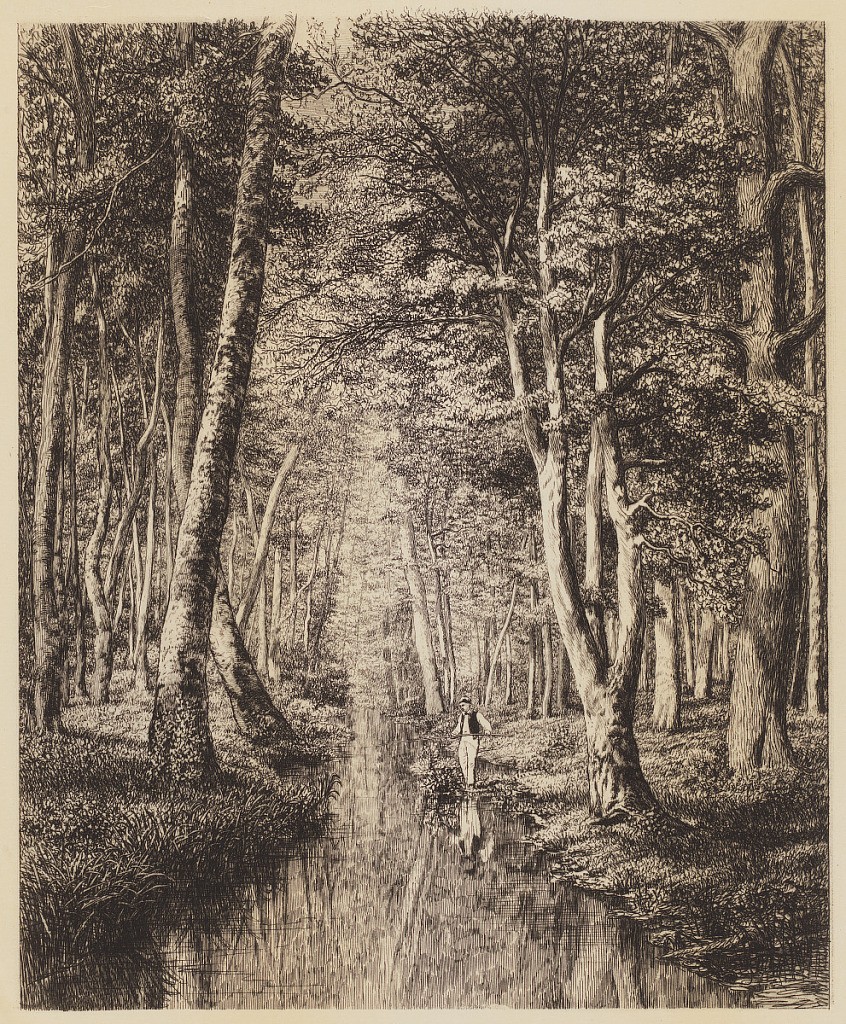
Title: Rivière sous bois
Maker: Adolphe-Martial Potémont, French, 1828 - 1883
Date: ca. 1880
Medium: Etching on china paper
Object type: Print
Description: A fisherman stands at the edge of a quiet stream shaded by large trees. The stream flows directly toward the observer.